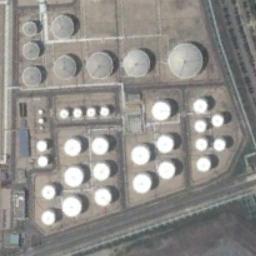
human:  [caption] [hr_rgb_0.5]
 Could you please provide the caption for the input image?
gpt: There are some white and silver storage tanks on the bare land .

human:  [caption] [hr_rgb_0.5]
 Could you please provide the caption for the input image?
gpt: One of these storage tanks is orange .

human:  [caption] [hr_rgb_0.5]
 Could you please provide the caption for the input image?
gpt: There are many storage tanks of different sizes .

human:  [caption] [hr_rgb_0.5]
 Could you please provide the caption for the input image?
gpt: There are many differently sized storage tanks in the factory .

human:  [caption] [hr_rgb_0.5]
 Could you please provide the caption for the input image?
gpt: There are many storage tanks arranged neatly .